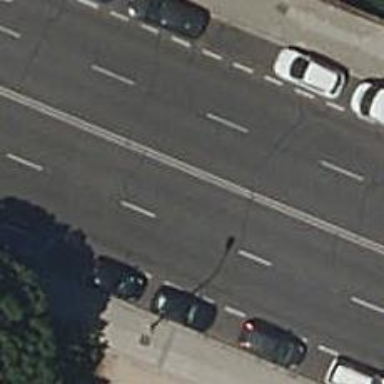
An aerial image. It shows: Tertiary road with asphalt surface and parallel parking lanes on both sides. The road also has sidewalks on both sides.